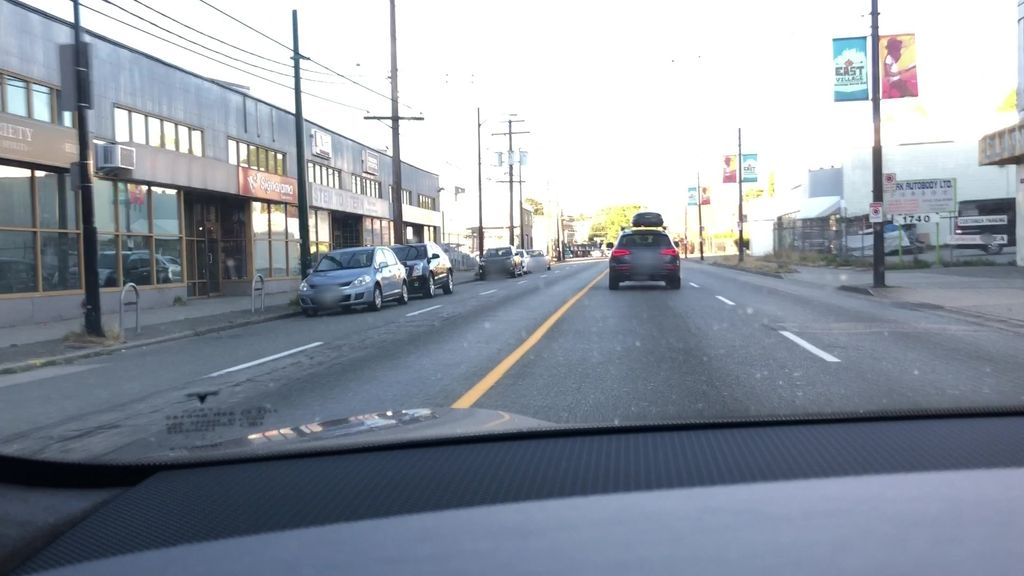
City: vancouver